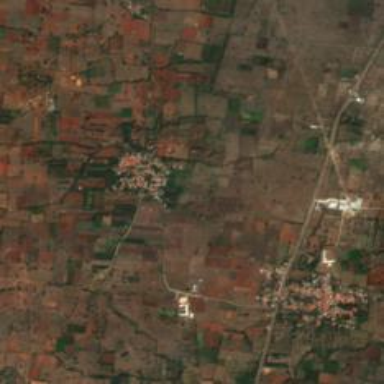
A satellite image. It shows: Village.